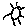
Label: sun